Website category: sports
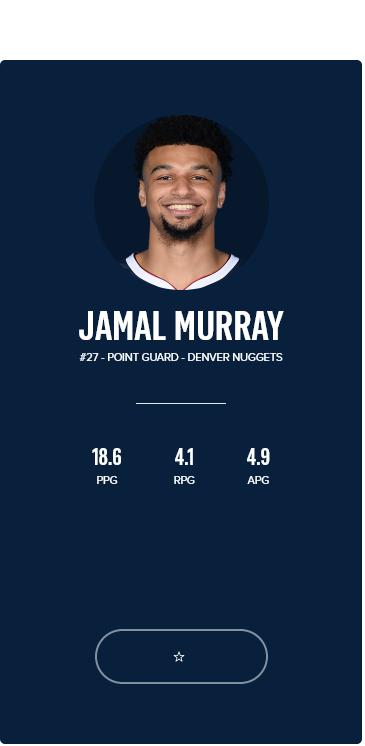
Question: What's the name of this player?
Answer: JAMAL MURRAY

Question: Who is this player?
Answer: JAMAL MURRAY

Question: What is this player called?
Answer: JAMAL MURRAY

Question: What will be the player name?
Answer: JAMAL MURRAY

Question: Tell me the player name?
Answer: JAMAL MURRAY

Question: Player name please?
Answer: JAMAL MURRAY

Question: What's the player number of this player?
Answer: #27

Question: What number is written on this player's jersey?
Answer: #27

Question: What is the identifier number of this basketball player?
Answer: #27

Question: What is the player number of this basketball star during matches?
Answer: #27

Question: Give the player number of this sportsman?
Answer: #27

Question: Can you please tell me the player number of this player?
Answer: #27

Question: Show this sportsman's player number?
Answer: #27

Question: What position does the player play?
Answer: POINT GUARD

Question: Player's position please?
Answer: POINT GUARD

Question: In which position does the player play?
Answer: POINT GUARD

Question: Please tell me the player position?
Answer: POINT GUARD

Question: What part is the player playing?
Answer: POINT GUARD

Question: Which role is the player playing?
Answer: POINT GUARD

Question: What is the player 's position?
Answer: POINT GUARD

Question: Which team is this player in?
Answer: DENVER NUGGETS

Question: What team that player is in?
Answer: DENVER NUGGETS

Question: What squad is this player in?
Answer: DENVER NUGGETS

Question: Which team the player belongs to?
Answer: DENVER NUGGETS

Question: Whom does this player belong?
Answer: DENVER NUGGETS

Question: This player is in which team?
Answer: DENVER NUGGETS

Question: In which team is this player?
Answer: DENVER NUGGETS

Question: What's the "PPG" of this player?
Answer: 18.6

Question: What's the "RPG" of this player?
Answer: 4.1

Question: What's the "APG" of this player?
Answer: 4.9

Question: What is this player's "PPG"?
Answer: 18.6

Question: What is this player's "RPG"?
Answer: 4.1

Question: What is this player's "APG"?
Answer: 4.9

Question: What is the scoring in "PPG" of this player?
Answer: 18.6

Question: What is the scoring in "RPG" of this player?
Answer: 4.1

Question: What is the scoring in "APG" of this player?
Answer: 4.9

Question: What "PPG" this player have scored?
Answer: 18.6

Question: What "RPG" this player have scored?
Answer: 4.1

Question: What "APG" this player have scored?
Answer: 4.9

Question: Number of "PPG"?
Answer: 18.6

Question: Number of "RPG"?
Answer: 4.1

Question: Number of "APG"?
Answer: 4.9

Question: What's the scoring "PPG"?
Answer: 18.6

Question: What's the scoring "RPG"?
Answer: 4.1

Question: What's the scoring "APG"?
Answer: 4.9